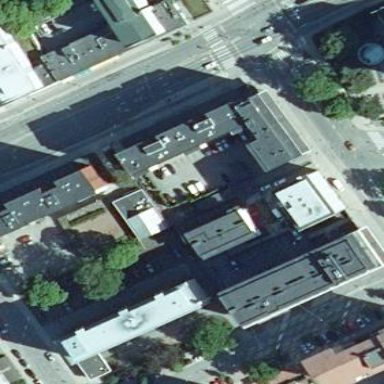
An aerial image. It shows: Residential area situated within city block.